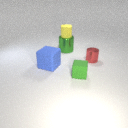
small red metal cylinder to the right of large blue rubber cube